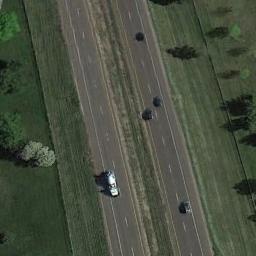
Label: freeway